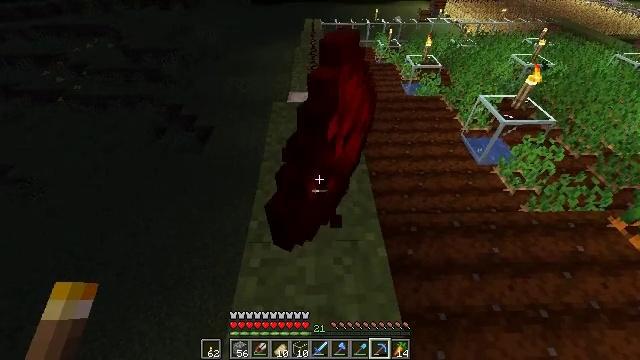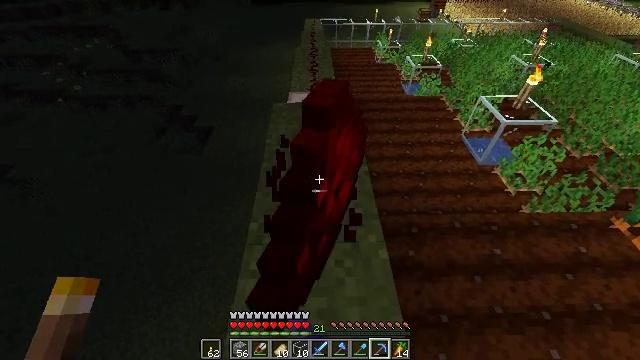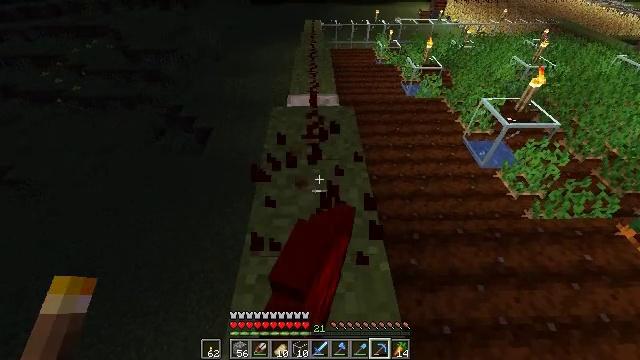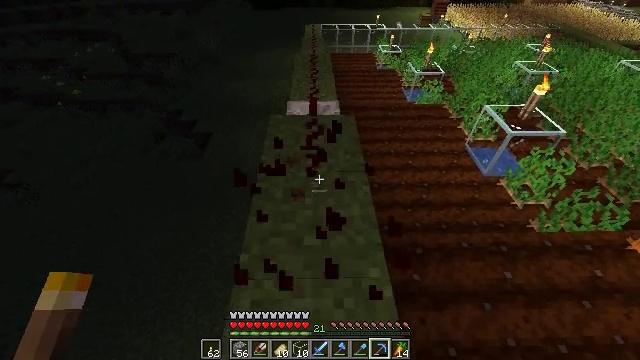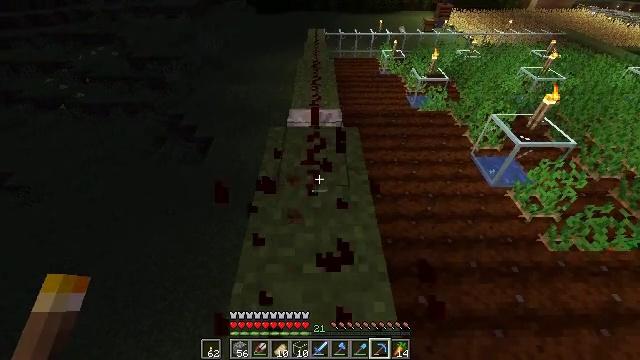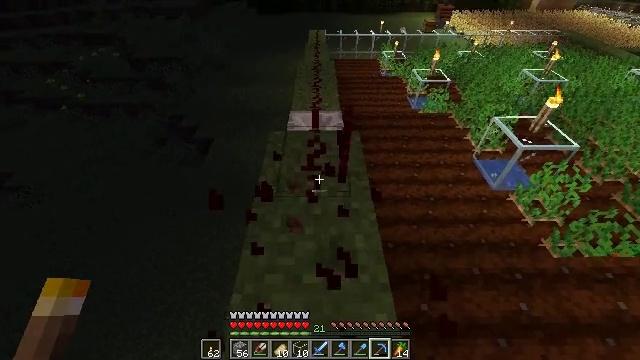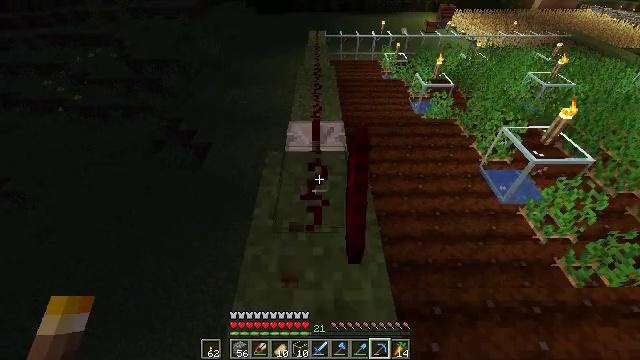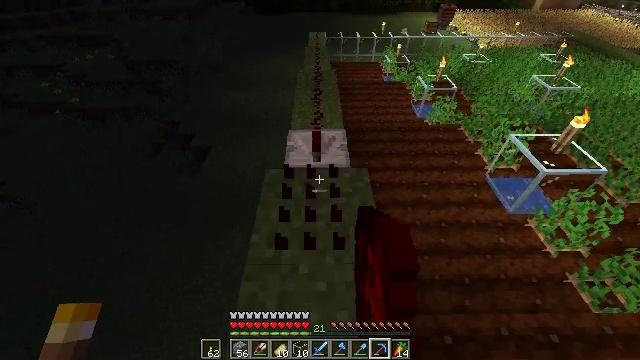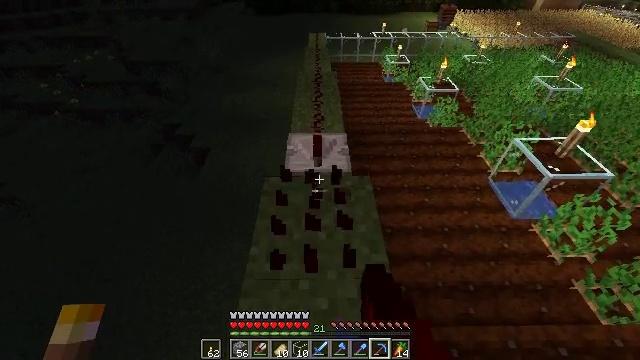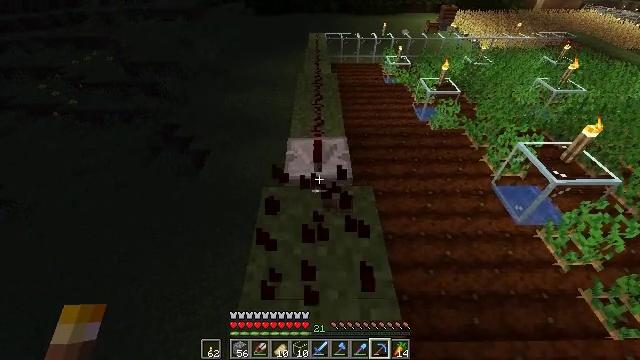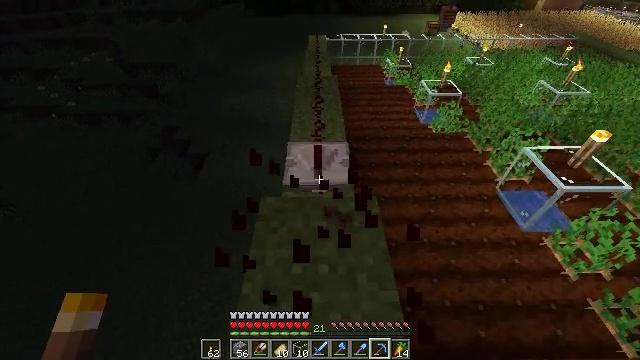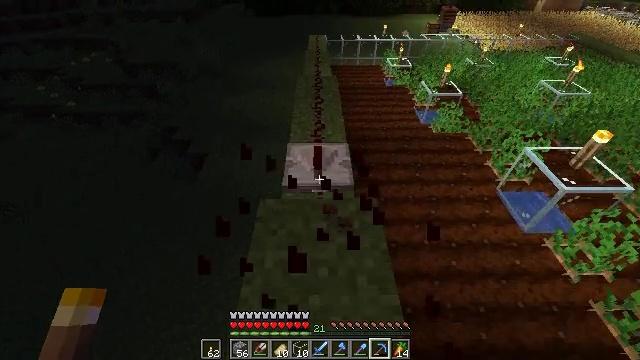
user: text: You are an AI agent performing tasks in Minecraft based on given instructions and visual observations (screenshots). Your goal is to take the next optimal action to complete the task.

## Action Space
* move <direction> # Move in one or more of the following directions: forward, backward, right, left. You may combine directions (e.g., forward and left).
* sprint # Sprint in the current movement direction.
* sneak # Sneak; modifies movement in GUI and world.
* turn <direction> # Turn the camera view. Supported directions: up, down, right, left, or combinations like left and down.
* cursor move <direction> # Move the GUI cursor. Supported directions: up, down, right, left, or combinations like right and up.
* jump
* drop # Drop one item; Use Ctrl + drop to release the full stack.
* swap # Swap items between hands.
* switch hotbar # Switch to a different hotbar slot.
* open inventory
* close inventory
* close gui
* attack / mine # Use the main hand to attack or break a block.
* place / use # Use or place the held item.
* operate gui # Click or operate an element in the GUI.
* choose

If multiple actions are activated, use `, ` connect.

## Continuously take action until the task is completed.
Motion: motion action
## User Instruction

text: Collect redstone wire by mining it.
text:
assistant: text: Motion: attack / mine
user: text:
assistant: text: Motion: move forward, attack / mine
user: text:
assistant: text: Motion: move forward
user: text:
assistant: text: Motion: move forward
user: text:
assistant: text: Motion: move forward
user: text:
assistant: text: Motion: move forward
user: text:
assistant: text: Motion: move forward, attack / mine
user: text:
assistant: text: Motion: move forward, attack / mine
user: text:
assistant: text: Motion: attack / mine
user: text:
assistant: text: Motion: no_op
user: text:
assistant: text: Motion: no_op
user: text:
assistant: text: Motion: no_op